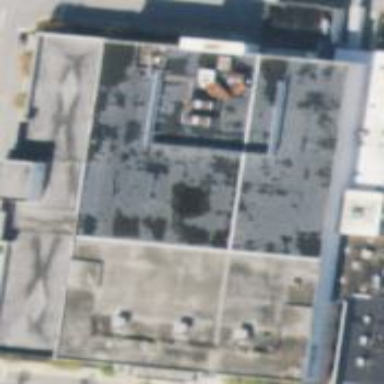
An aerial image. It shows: Department store.